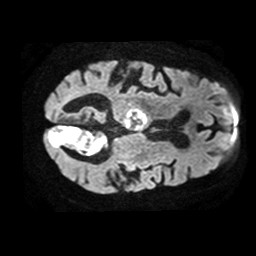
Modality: TRACE
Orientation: axial
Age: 82
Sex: female
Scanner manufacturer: philips
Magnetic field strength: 1.5 T
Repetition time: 2.975 s
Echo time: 0.09411 s